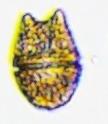
Label: Akashiwo